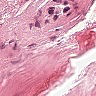
Metastatic tissue present: no